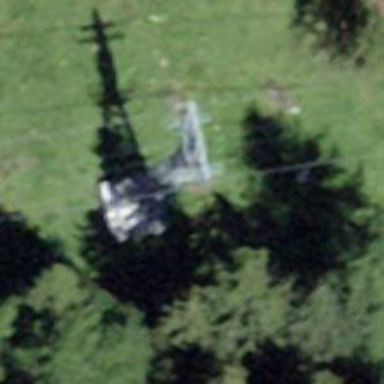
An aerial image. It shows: Pylon used for aerialway.